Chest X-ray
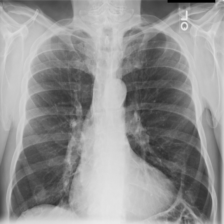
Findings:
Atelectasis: negative
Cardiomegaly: negative
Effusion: negative
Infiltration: negative
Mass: negative
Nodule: negative
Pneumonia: negative
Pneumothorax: negative
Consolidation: negative
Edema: negative
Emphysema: negative
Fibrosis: positive
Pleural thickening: negative
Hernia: negative